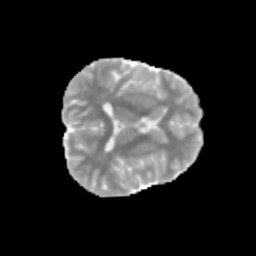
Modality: MD
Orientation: axial
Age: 12
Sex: female
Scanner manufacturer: siemens
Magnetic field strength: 3 T
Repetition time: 3.8 s
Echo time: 0.07 s